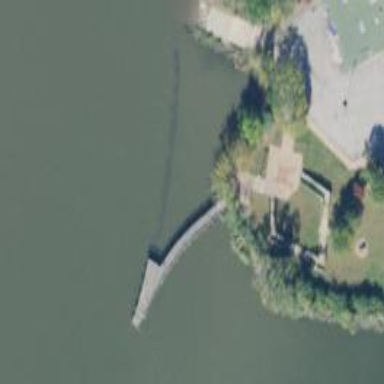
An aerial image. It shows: Man-made pier.